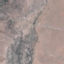
Label: HerbaceousVegetation